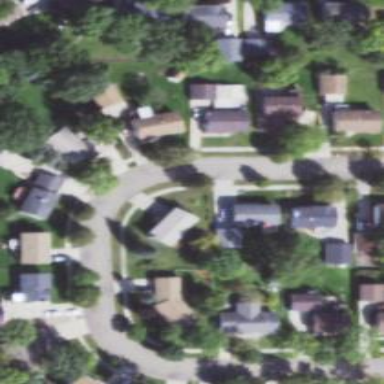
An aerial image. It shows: Residential road with asphalt surface and separate sidewalk.